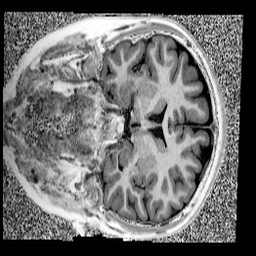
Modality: UNIT1
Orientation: coronal
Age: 12
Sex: female
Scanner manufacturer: siemens
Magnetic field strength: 3 T
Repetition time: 4 s
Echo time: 0.00299 s